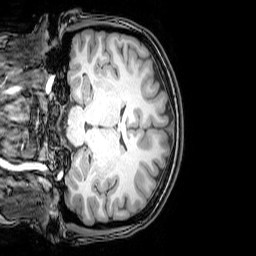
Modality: T1w
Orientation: coronal
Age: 22
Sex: female
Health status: healthy
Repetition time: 0.081 s
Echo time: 0.037 s